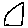
Label: triangle